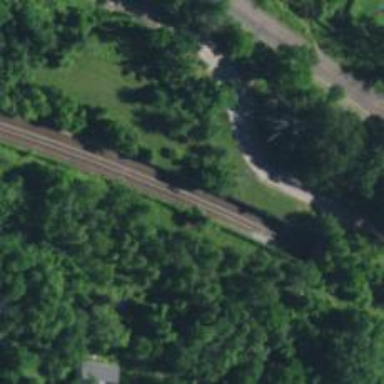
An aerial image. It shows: Single electrified rail track.